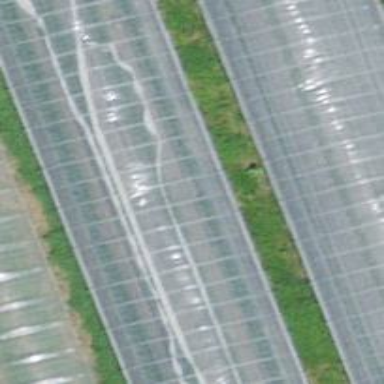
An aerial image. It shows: Area dedicated to greenhouse horticulture.